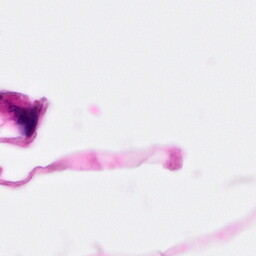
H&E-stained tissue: Pancreatic